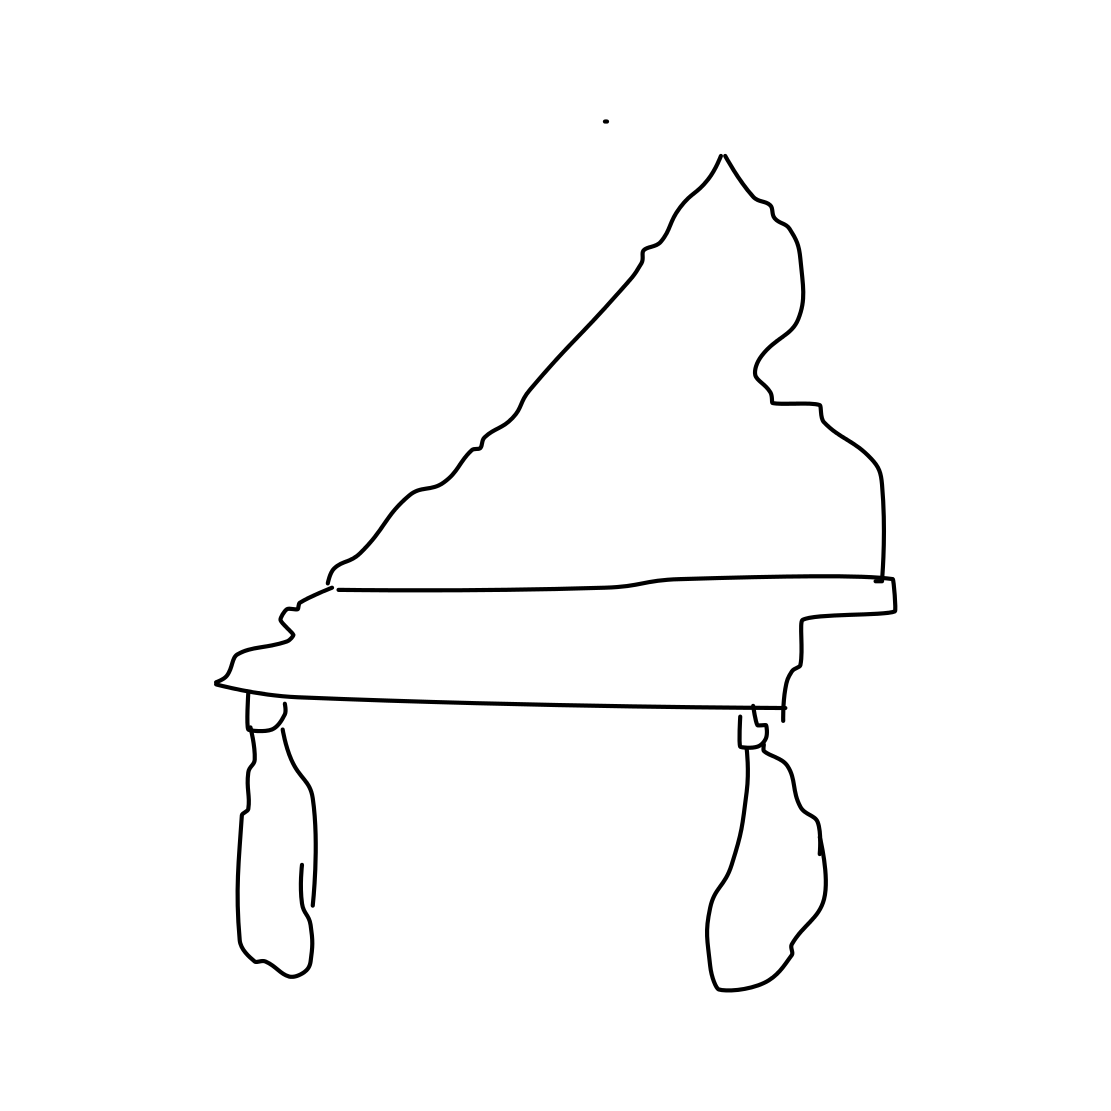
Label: piano